Field crop: maize
Growth stage: 2
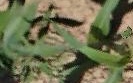
Species: maize